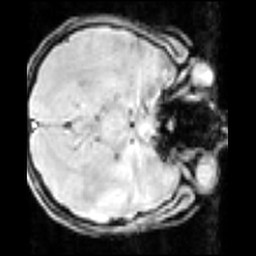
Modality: inplaneT1
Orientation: axial
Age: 19
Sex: male